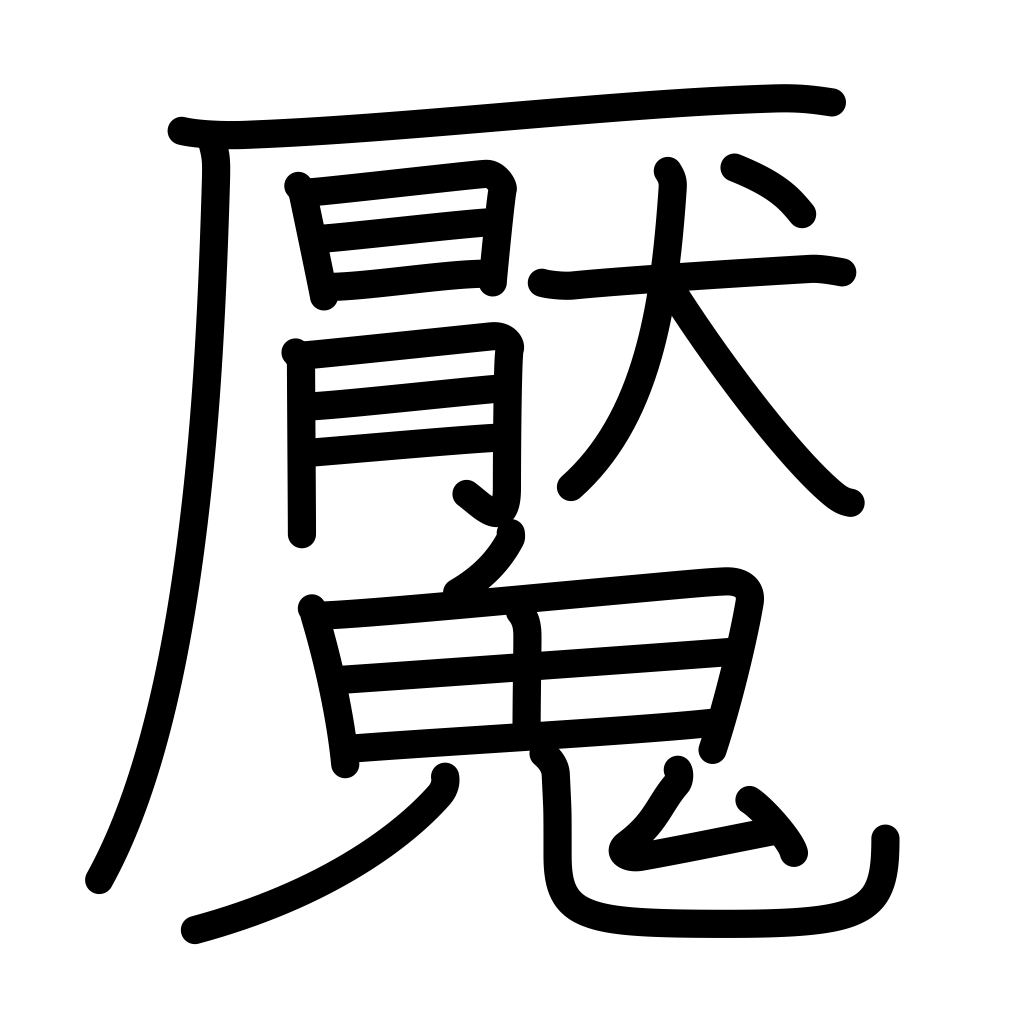
Meaning: have a nightmare